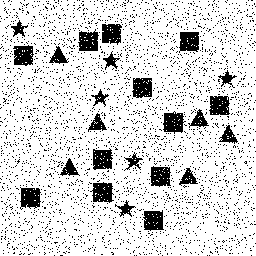
Squares: 12
Triangles: 6
Stars: 6
Total shapes: 24